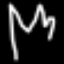
Label: fork